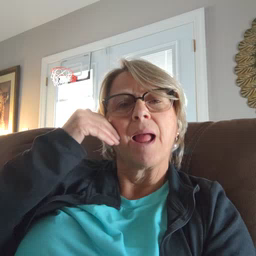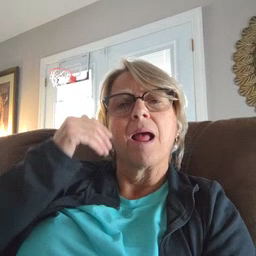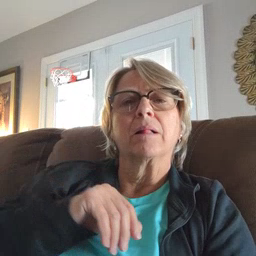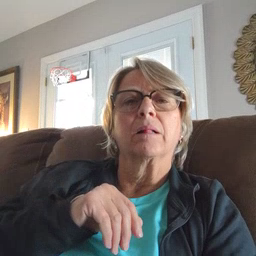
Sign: smile